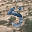
Label: 5